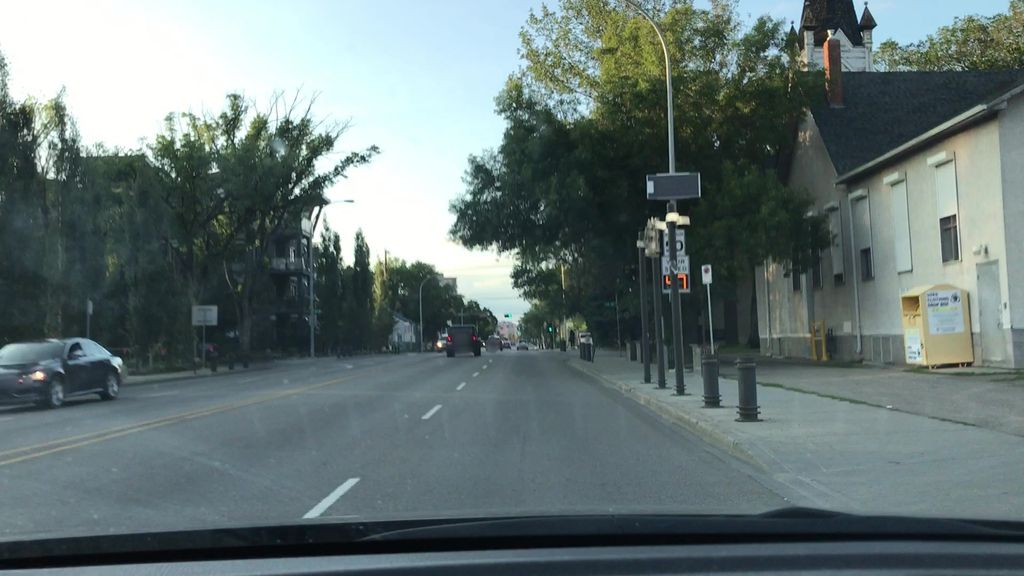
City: edmonton